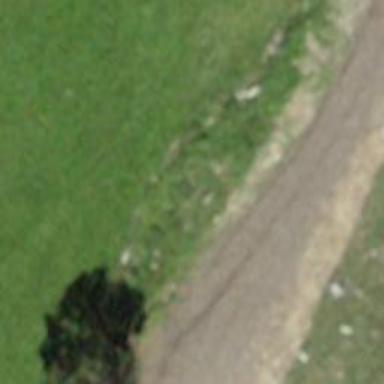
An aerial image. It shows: Path.